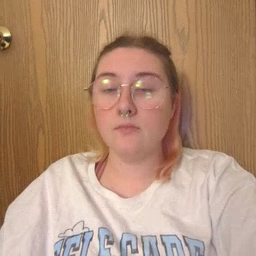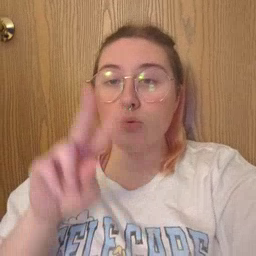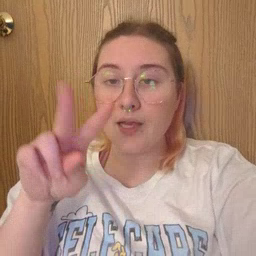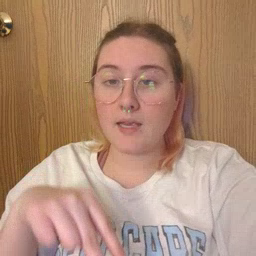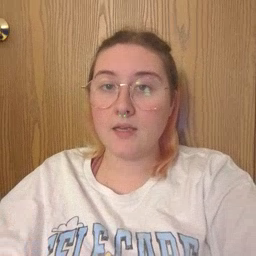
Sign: read